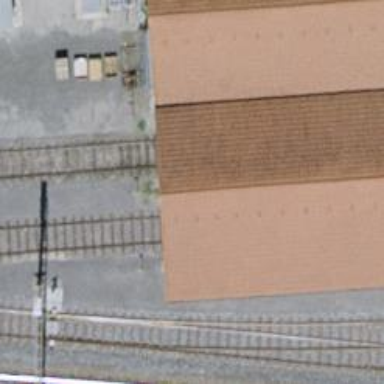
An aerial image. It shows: Railway yard with electrified tracks and single track.